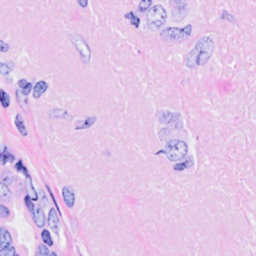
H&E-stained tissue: Breast